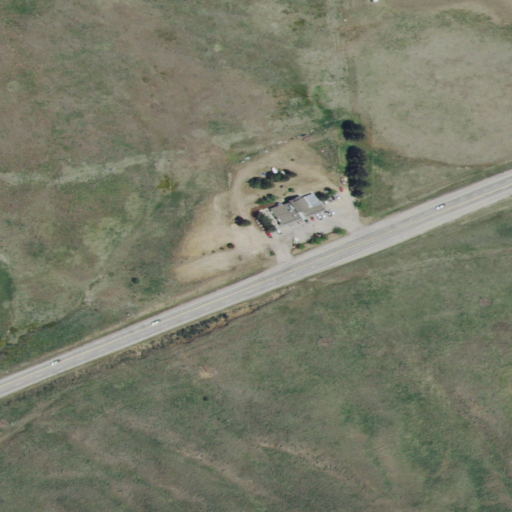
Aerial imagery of mountain in Idaho named Highland Valley Summit containing grassland, medium intensity development, open development, low intensity development, and high intensity development